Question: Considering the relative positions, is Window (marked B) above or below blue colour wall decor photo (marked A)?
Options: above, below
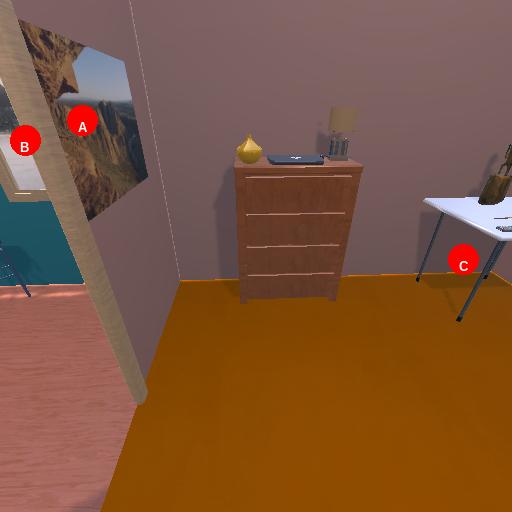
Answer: above